Question: I need to get a value which has the maximum number of occurrences in the unique data set from a big column based on a condition. I just need one value and not the array.
See below the example data that I am working with. I have done it in MATLAB but want to know it in Excel.

So in the above data for example, I want to get the unique values for lanes based on the value of @safea. So if @safea=102 then unique values of lanes=(2,3,1). But I want the value from these set of data which has maximum number of occurrences. In this case it is 2 because 2 has come up 5 times whereas 3 has come up once and 1 has come up as only 1 time.
Another example:
If I select @safea as 162, then the number of unique values in lanes (5 and 4) but 5 has come up 4 times and 4 has come up as only 1 time so the final answer that I want is '5'.
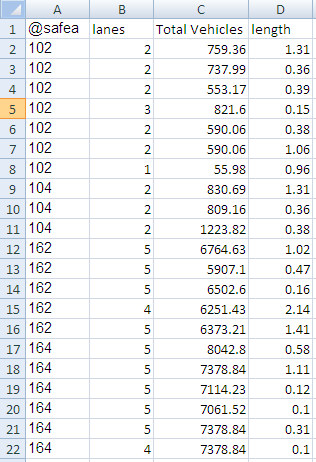
Answer: If you don't mind using VBA, I've devised a Function you can use for what you want. Given the @safea values are in column A and the lane values are in column B, you can use this:
'''
Function MODEIF(criteria As Integer) As Integer
Dim count As Integer
count = Application.WorksheetFunction.CountA(Range("A:A"))
Dim list() As Integer
Dim size As Integer
size = 0
Do While count > 0
If (Range("A" & count) = criteria) Then
ReDim Preserve list(size)
list(size) = Range("B" & count)
size = size + 1
End If
count = count - 1
Loop
MODEIF = Application.WorksheetFunction.Mode(list)
End Function
'''
Just put this Function in a Module, go to the spreadsheet, and type '=MODEIF(102)' or whatever @safea value you want the mode for and it will give you the answer.